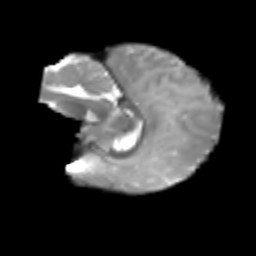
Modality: T2w
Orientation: sagittal
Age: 7
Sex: female
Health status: healthy